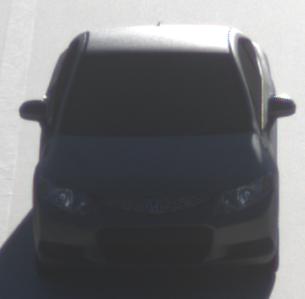
Make: Honda
Model: Civic Limousine 1.8
Detailed model: Civic (IX) Limousine
Model produced from: 2014/05
Model produced until: 2017/06
Doors: 4
Color: gray
Road condition: dry road
Daytime: morning or afternoon
Contrast: high contrast